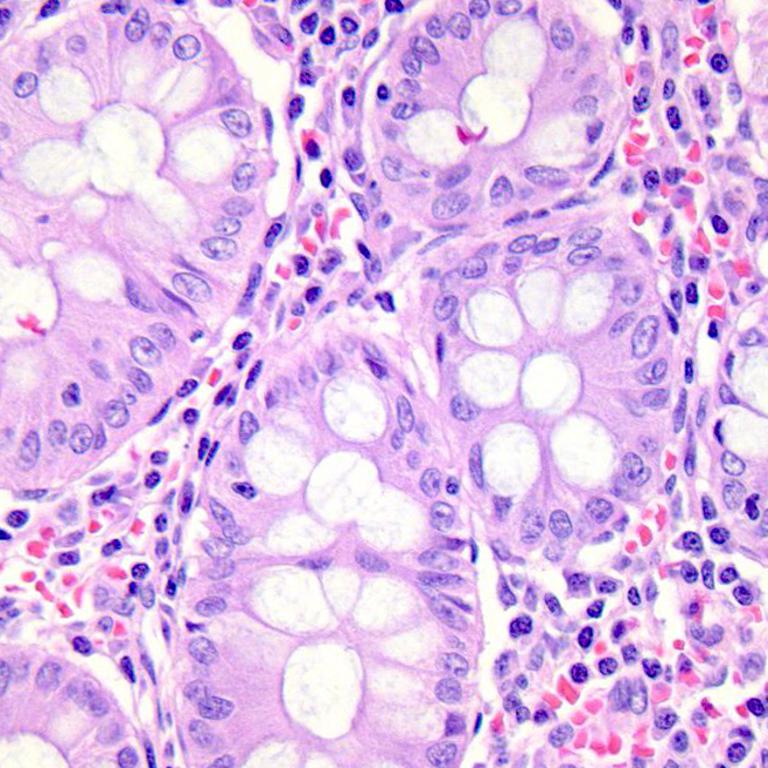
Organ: colon
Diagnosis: benign